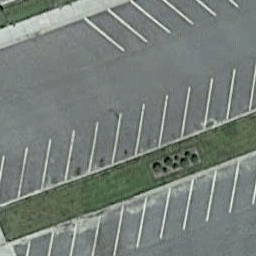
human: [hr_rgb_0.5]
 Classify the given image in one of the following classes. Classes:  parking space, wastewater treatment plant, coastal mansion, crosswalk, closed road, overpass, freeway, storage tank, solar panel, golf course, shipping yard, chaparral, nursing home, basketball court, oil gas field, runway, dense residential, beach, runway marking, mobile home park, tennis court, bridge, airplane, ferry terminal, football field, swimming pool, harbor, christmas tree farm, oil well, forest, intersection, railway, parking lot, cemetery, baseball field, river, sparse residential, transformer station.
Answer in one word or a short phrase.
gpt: parking space